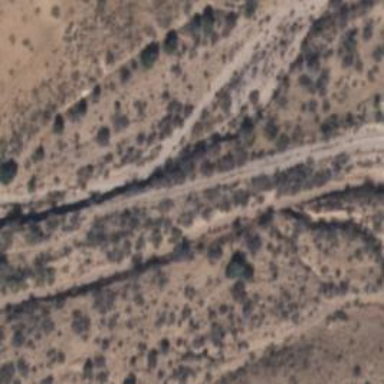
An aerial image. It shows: Abandoned road.